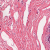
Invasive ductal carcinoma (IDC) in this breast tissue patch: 0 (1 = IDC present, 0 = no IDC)